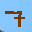
Label: 7